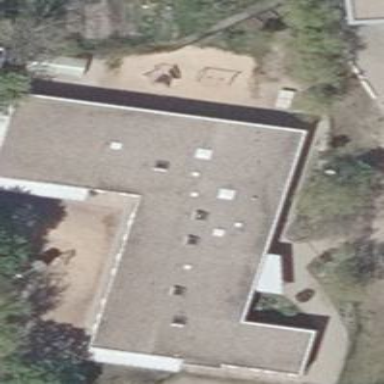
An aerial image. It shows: Flat roof kindergarten building.